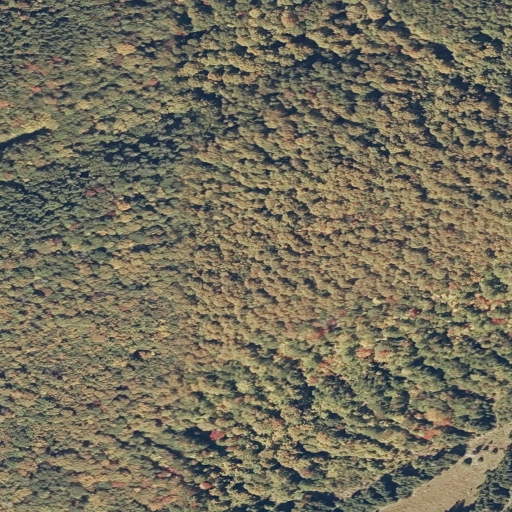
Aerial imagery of mountain in Maine named Glazier Brook Mountain containing deciduous forest, mixed forest, shrub, and woody wetlands